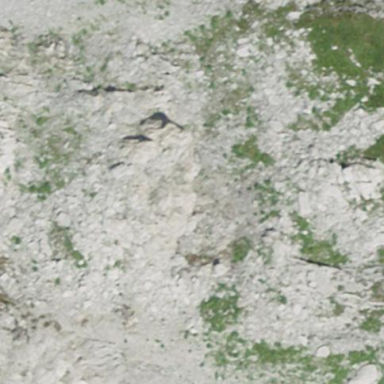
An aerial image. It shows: Landscape dominated by bare rock.